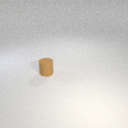
small brown rubber cylinder